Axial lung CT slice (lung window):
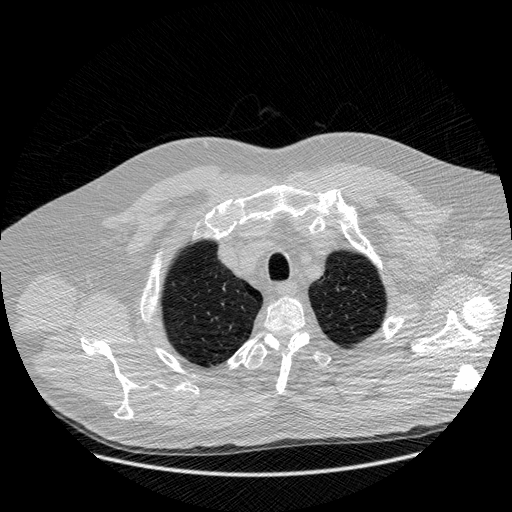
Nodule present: no